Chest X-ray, PA view. Patient: 24 years old, sex F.
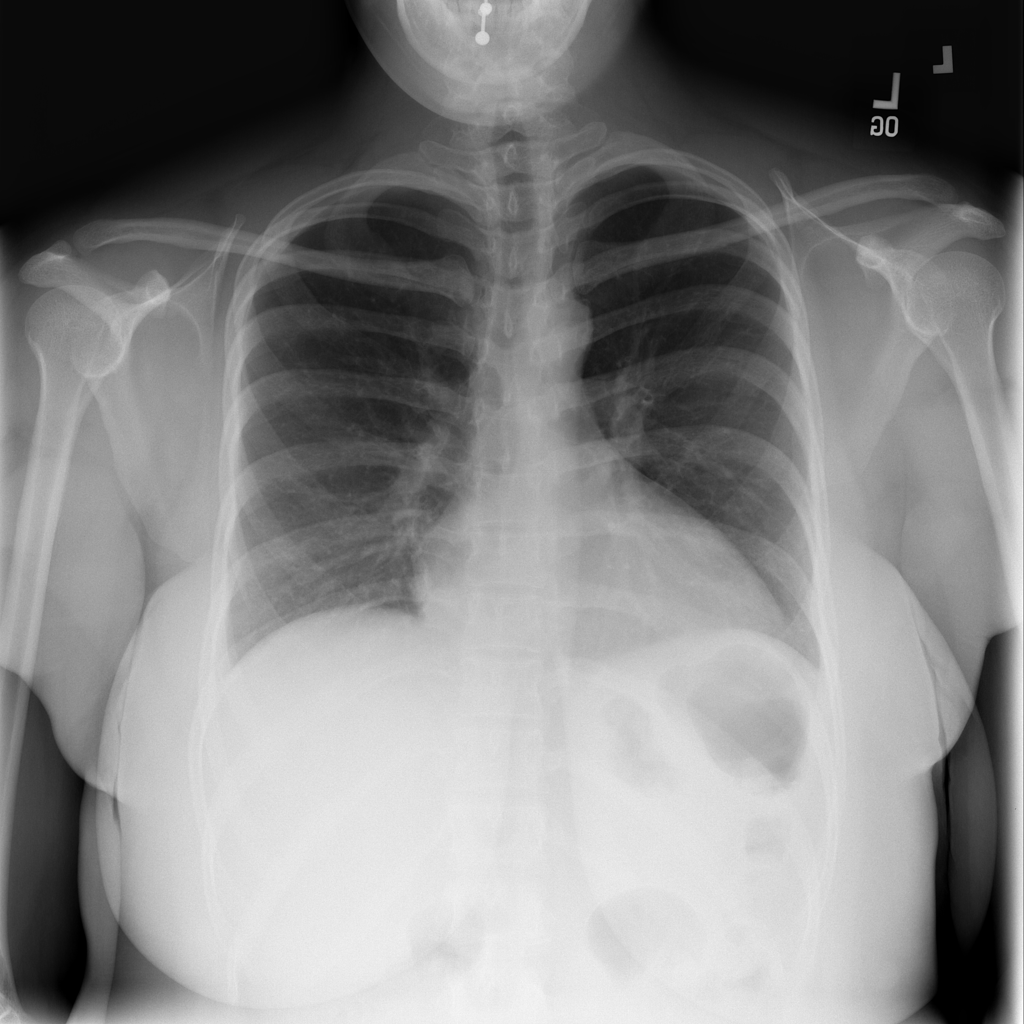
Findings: No Finding